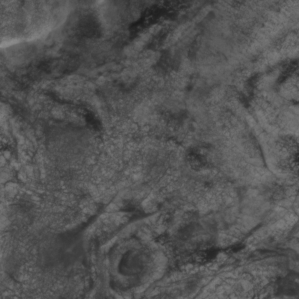
Label: non_frost